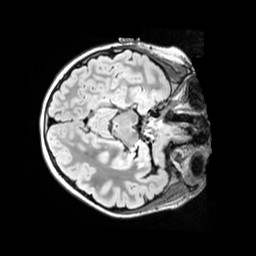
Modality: FLAIR
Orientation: axial
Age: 11
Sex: female
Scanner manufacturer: siemens
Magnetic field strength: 3 T
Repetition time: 5 s
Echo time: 0.388 s